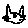
Label: cat